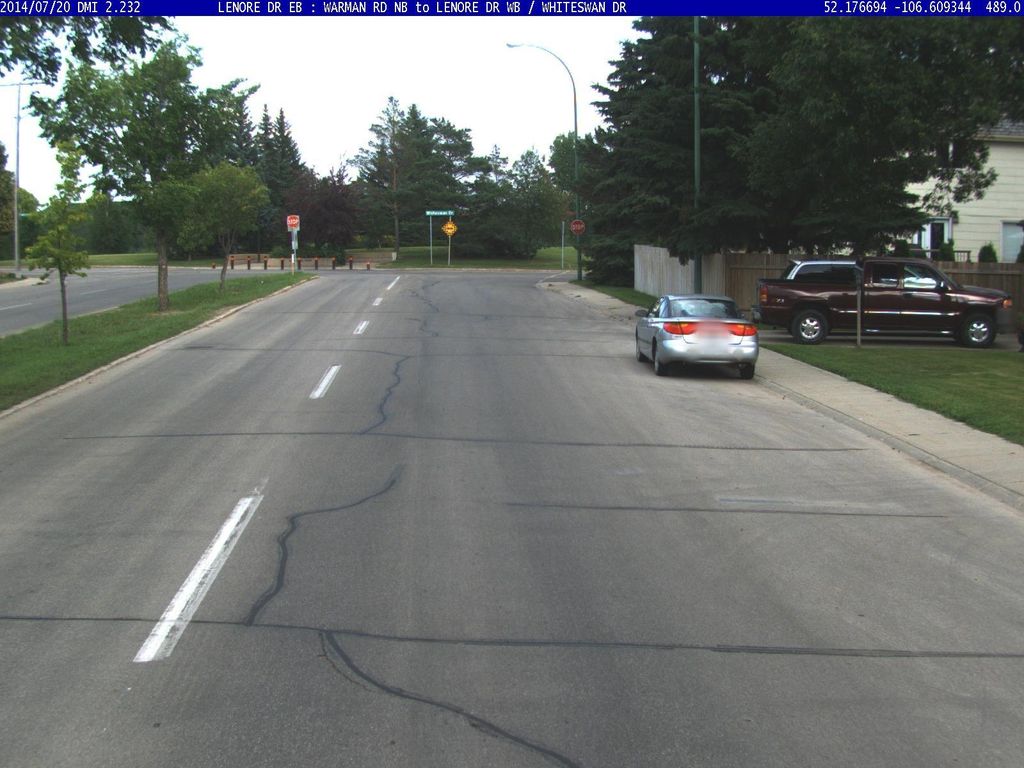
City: saskatoon